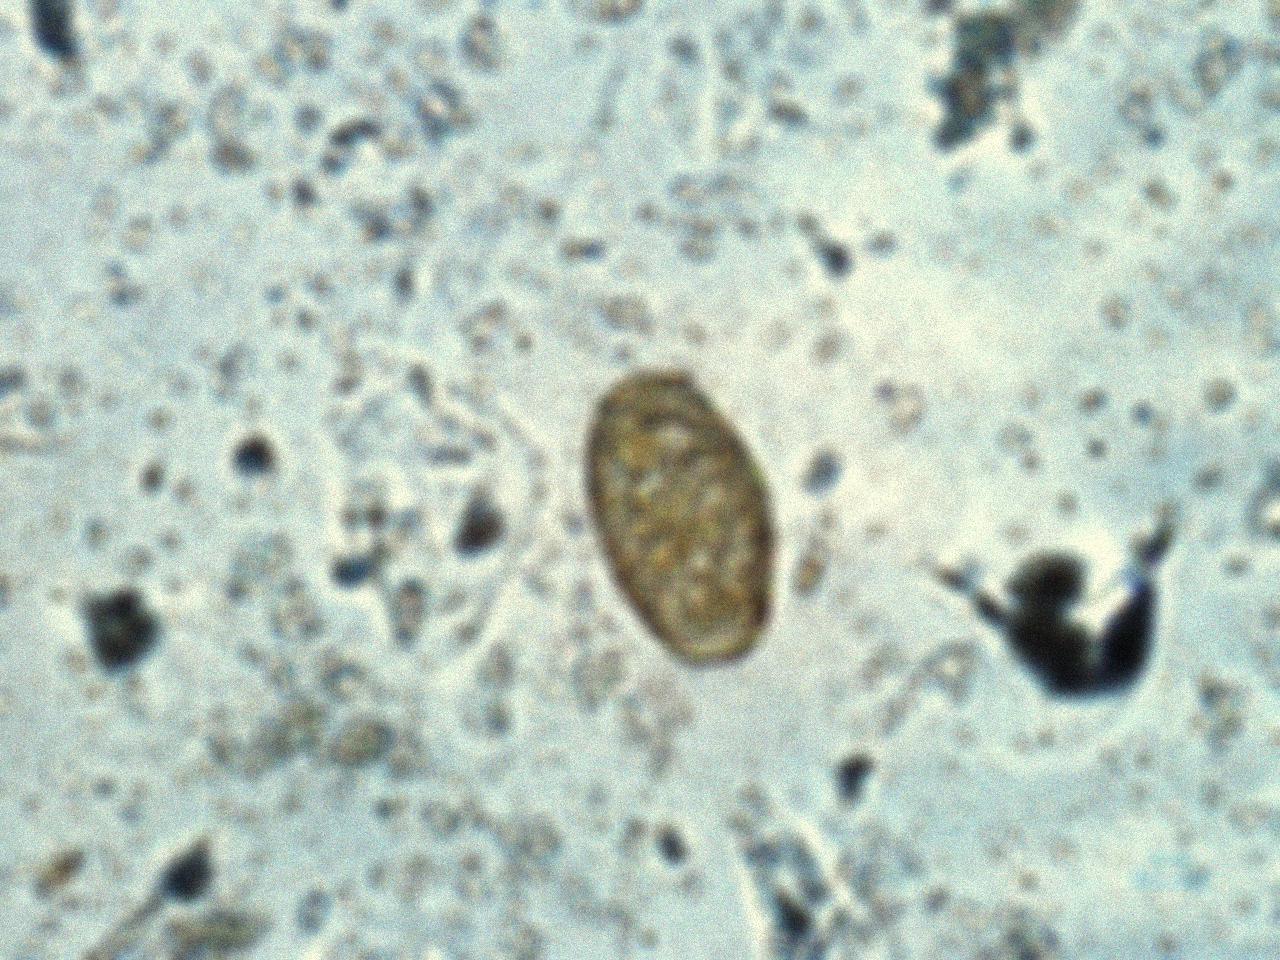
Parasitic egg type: Paragonimus spp